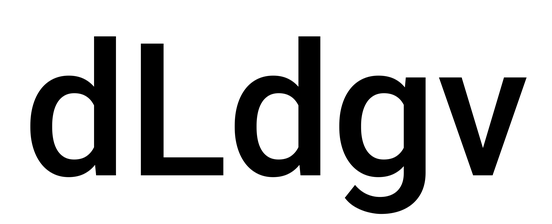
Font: Roboto_Medium